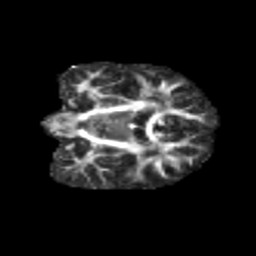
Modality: FA
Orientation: coronal
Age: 12
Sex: female
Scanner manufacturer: siemens
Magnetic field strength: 3 T
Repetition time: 3.8 s
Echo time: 0.07 s